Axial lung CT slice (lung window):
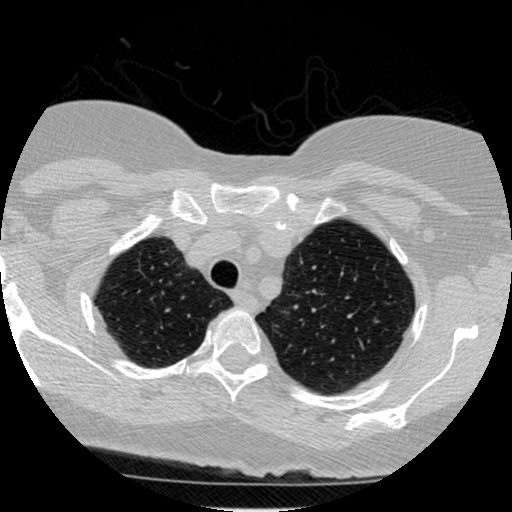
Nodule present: no